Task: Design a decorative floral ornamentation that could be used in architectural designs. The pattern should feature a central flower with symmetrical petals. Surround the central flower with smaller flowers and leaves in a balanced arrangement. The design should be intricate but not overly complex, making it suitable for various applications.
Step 708:
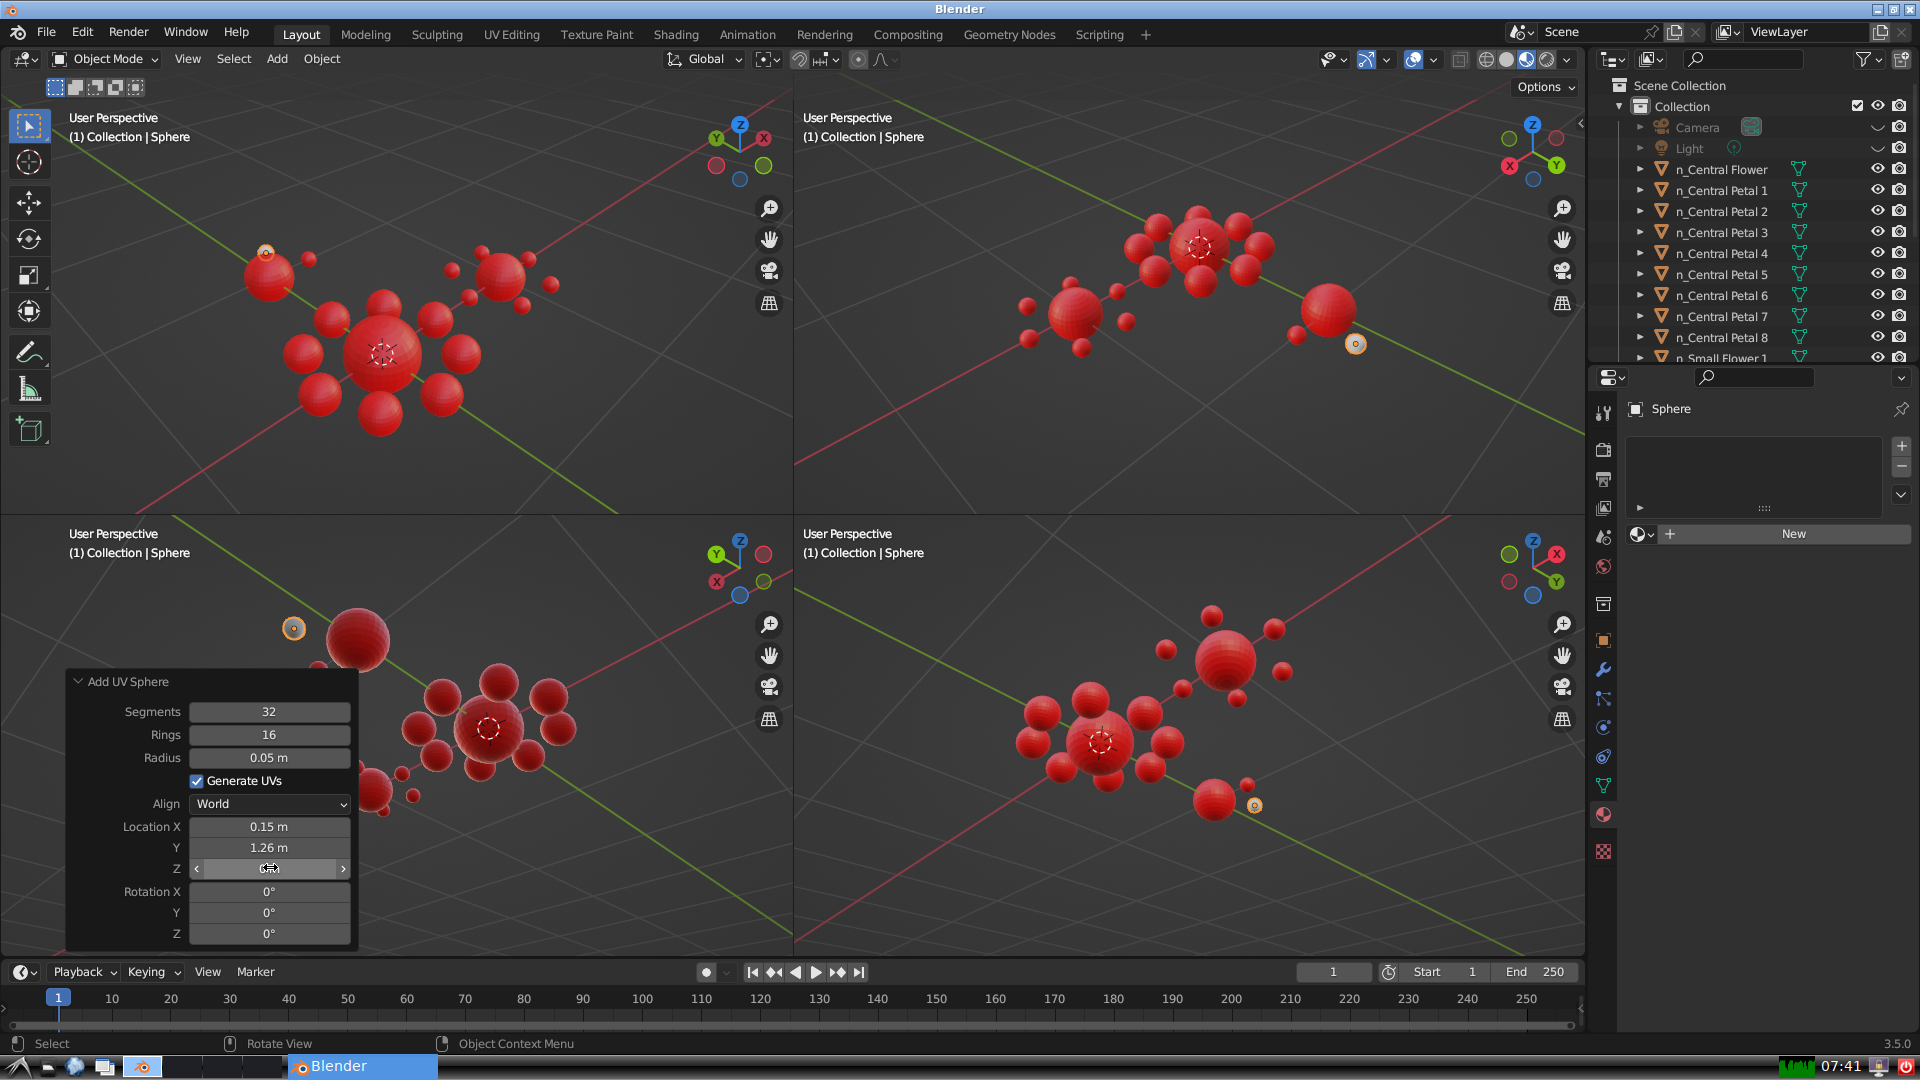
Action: click: no